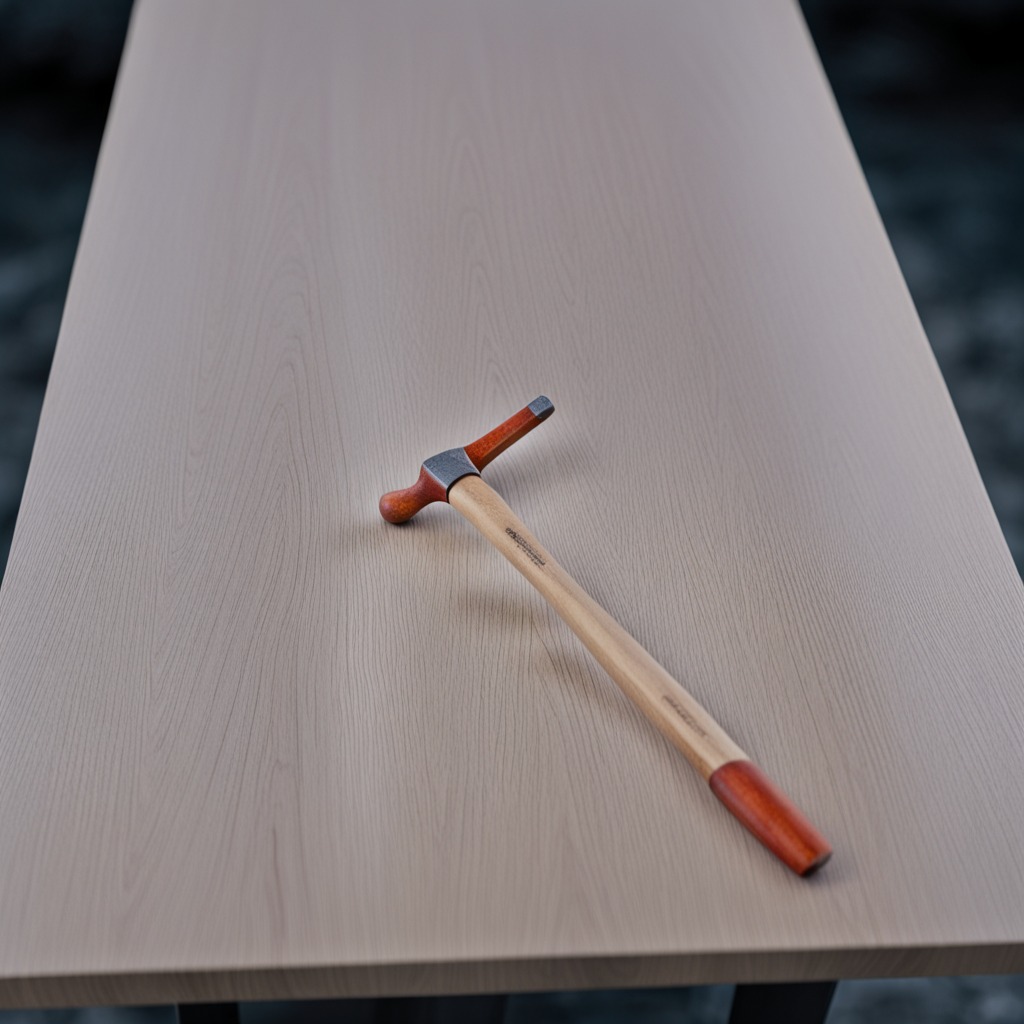
A hammer lies on a table in a small garage at twilight.